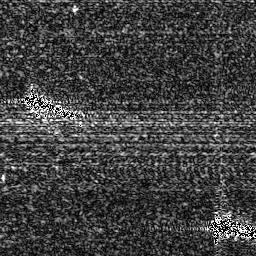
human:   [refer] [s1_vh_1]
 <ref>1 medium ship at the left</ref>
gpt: <box>[[8, 35, 29, 46, 0]]</box>